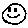
Label: smiley face